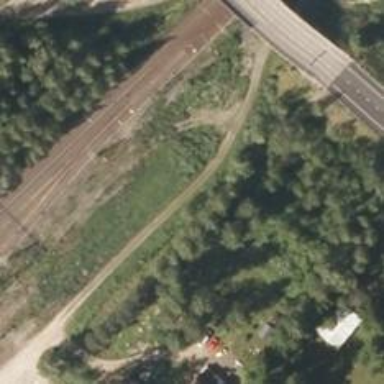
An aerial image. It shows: Railway yard used for servicing trains.